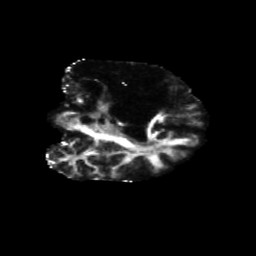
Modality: FA
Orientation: coronal
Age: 48
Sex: male
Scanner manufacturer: siemens
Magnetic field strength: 3 T
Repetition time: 5.47 s
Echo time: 0.0854 s